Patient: sex F, age 56
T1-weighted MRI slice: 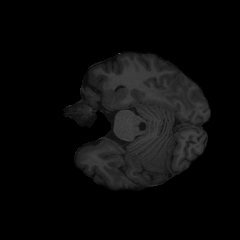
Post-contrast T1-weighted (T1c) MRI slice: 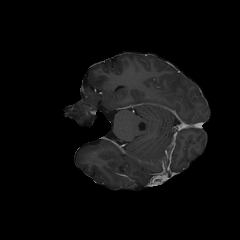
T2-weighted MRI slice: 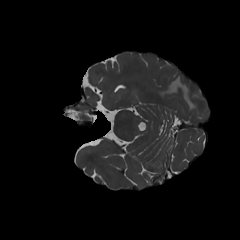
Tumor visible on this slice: yes
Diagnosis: Glioblastoma, IDH-wildtype
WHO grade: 4